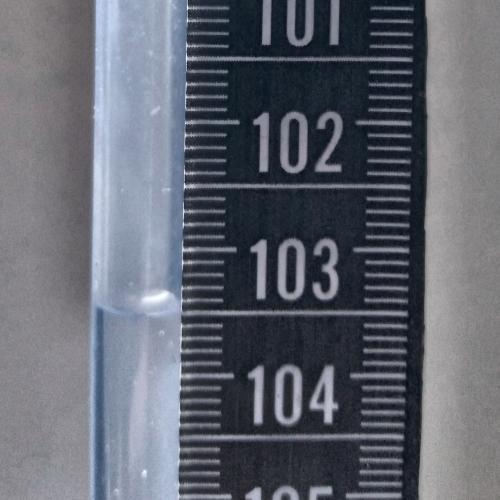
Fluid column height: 103.5 cm